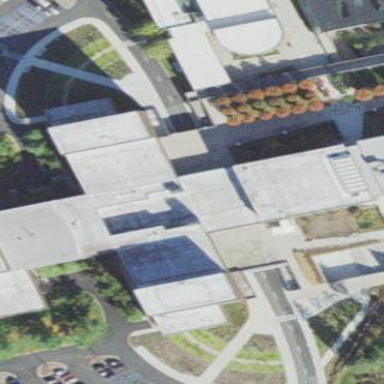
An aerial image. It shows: View of university building.